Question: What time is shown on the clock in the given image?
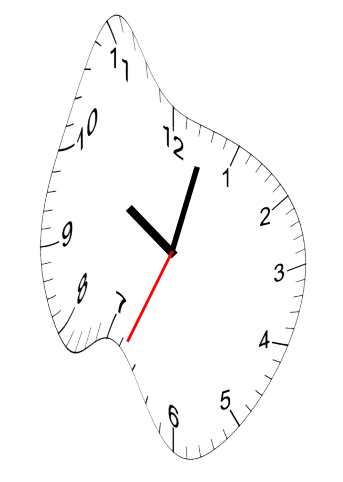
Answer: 10:02:34